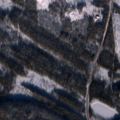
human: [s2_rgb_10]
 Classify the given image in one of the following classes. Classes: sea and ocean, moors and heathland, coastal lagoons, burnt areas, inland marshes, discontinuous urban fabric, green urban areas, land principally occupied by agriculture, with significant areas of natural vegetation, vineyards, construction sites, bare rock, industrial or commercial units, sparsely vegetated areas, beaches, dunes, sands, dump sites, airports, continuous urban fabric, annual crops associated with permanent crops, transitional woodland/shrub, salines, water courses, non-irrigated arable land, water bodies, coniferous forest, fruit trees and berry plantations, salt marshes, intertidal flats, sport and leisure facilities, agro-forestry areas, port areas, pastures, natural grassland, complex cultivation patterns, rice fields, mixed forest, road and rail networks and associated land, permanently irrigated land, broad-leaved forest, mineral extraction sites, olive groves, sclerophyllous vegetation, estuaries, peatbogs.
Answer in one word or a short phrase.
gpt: land principally occupied by agriculture, with significant areas of natural vegetation, coniferous forest